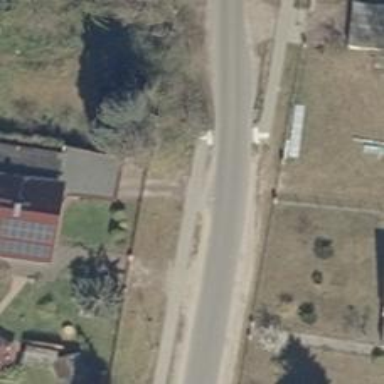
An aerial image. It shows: Unmarked crossing on the road.